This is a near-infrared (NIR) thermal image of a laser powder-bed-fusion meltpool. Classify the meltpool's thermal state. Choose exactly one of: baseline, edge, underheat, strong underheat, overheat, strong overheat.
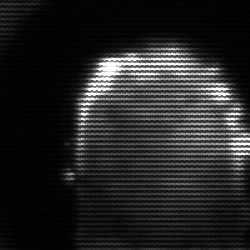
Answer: baseline